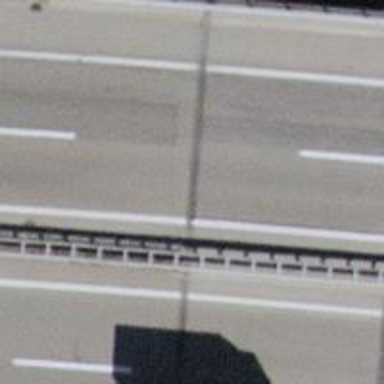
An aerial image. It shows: Asphalt bridge on motorway.